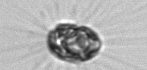
Label: Corethron_hystrix